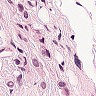
Metastatic tissue present: yes